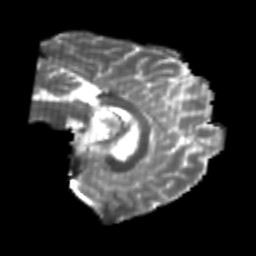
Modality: T2w
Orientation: sagittal
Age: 23
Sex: male
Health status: healthy
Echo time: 0.074 s